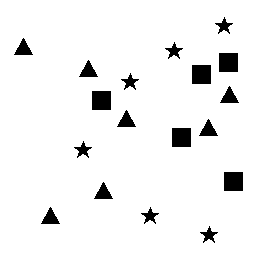
Squares: 5
Triangles: 7
Stars: 6
Total shapes: 18